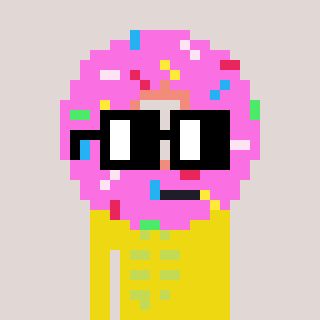
a pixel art character with square black glasses, a doughnut-shaped head and a yellow-colored body on a warm background